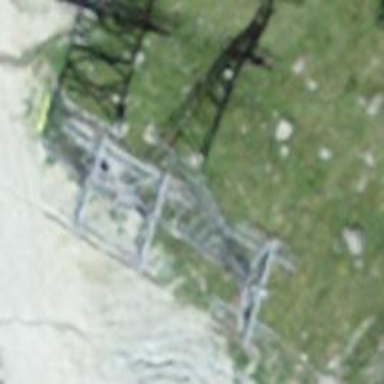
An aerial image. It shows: Pylon used for aerialway.